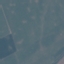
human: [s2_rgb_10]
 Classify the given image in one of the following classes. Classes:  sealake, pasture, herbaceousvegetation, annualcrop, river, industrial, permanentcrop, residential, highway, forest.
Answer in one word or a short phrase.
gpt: AnnualCrop